Question: I use a List to populate a WPF 'GridView' as its 'ItemsSource'. This is the xaml markup I use:
'''
<ListView.View>
<GridView>
<GridViewColumn Header="Subject" DisplayMemberBinding="{Binding Path=Subject}" />
<GridViewColumn Header="Start" DisplayMemberBinding="{Binding Path=StartingDate}" />
<GridViewColumn Header="End" DisplayMemberBinding="{Binding Path=EndingDate}" />
<GridViewColumn Header="Commissioner" DisplayMemberBinding="{Binding Path=Commissioner}" />
<GridViewColumn Header="Description" DisplayMemberBinding="{Binding Path=QuickNotes}" />
</GridView>
</ListView.View>
'''
Surprisingly (at least for me), I get an additional (empty) column as shown below. What important point am I missing?

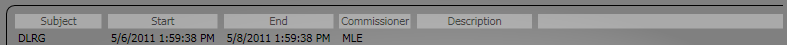
Answer: It's not an "actual" column, it's more like empty space next to the last column.